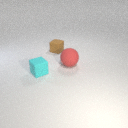
small cyan rubber cube in front of large red rubber sphere